Aerial crown-view tile of a tropical tree (Barro Colorado Island, Panama), acquired 20250818:
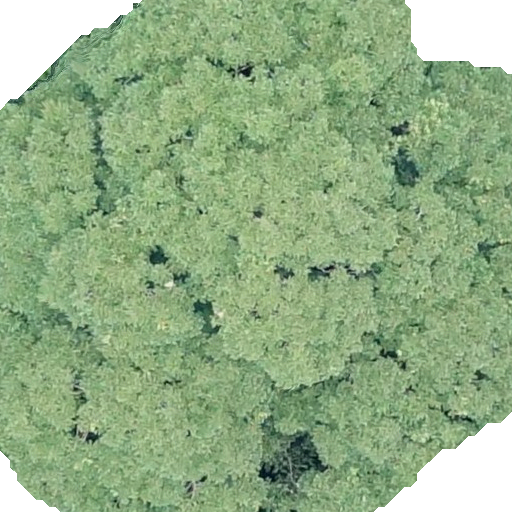
Species: Dipteryx oleifera
GBIF accepted scientific name: Dipteryx oleifera
Crown area: 397.617 m²